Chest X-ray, PA view. Patient: 71 years old, sex M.
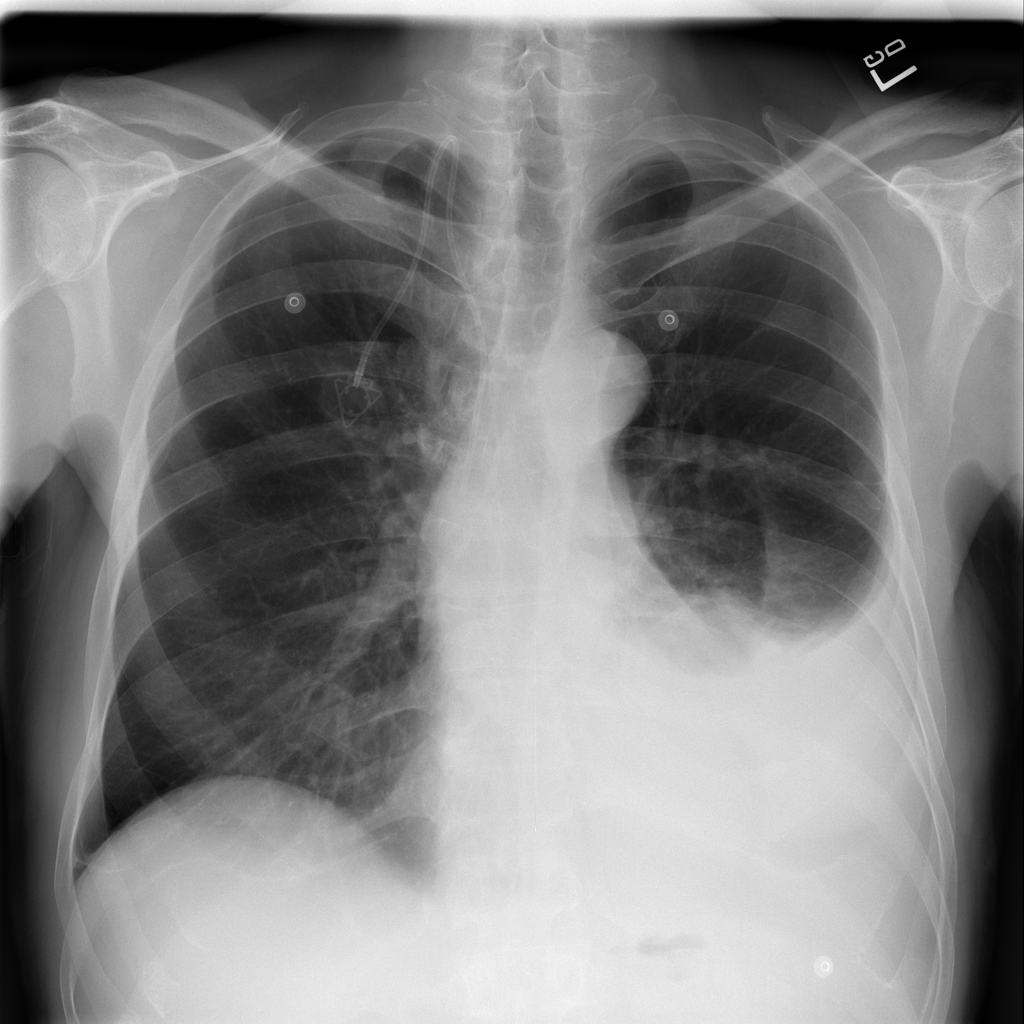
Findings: Atelectasis, Consolidation, Effusion, Mass, Pleural_Thickening